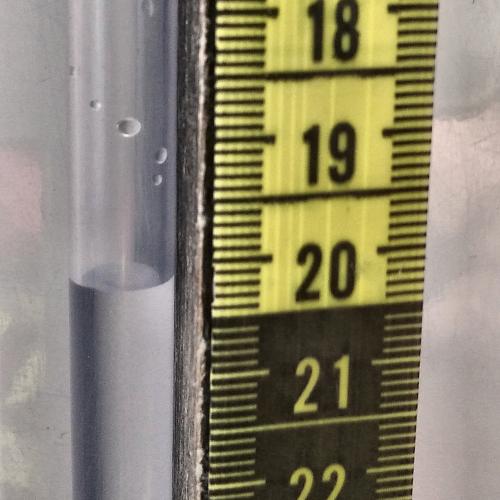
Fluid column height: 20.1 cm